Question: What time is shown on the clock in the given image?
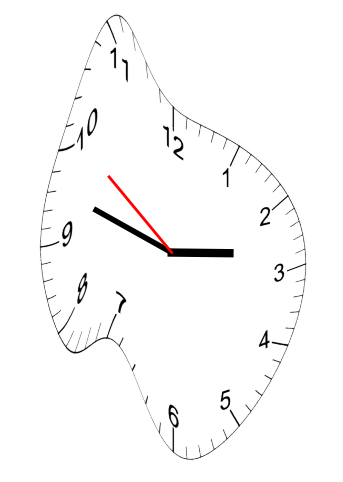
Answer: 02:47:51